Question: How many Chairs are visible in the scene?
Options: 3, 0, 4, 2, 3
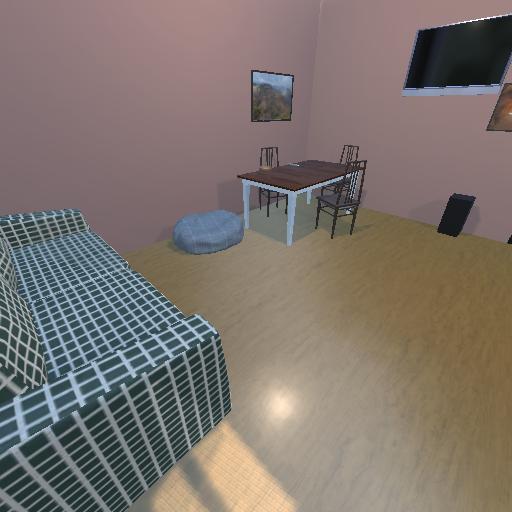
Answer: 3